Interaction volume radius: 10 \u00c5
Interaction volume height: 50 \u00c5
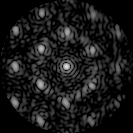
Disorder parameter: 0.346